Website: home-depot
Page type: review-order
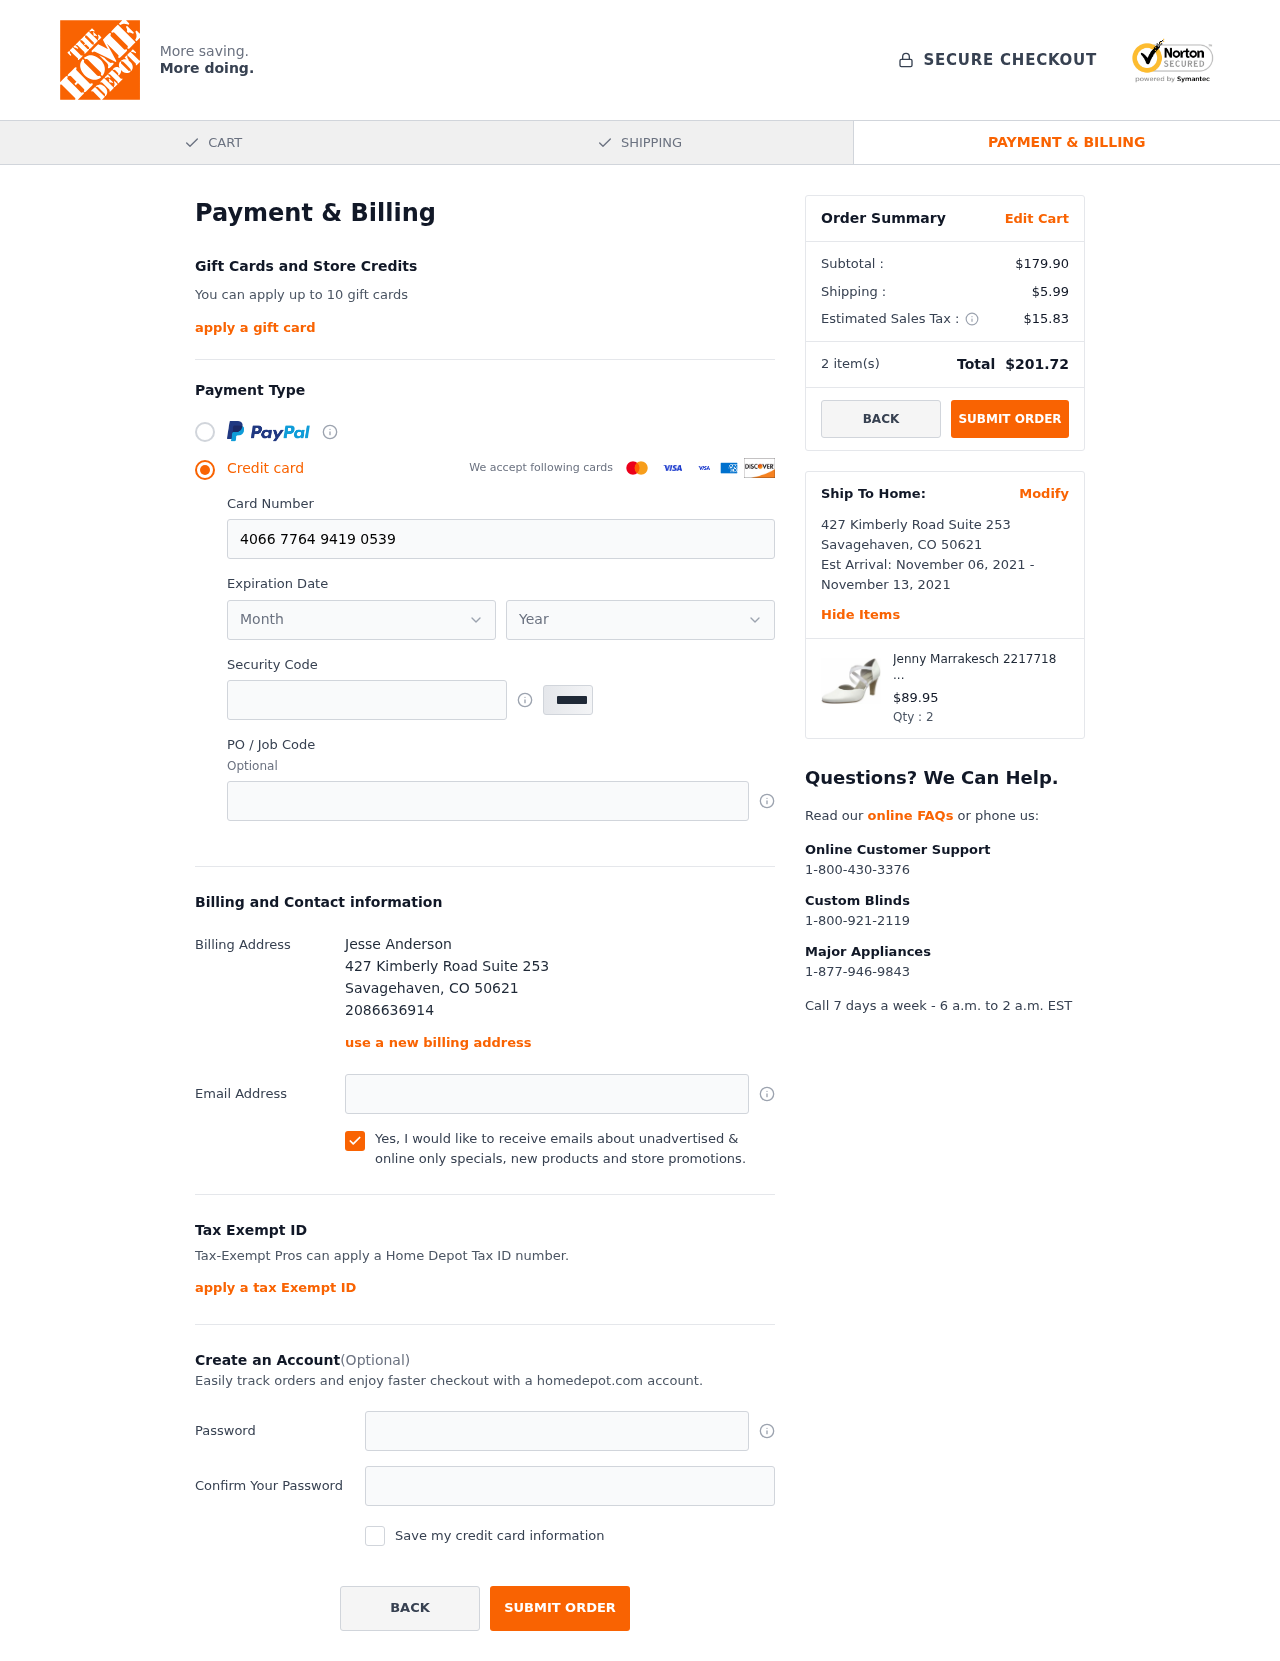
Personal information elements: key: PII_CARD_EXPIRY_MONTH
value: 06
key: PII_CARD_EXPIRY_YEAR
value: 26
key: PII_CITY
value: Savagehaven
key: PII_FULLNAME
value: Jesse Anderson
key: PII_PHONE
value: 2086636914
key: PII_POSTCODE
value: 50621
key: PII_STATE_ABBR
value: CO
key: PII_STREET
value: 427 Kimberly Road Suite 253
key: PII_CARD_NUMBER
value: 4066 7764 9419 0539
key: PII_CARD_CVV
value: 977
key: PII_JOB_CODE
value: J602447
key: PII_EMAIL
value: jesse.anderson@gmail.com
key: PII_STREET2
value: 427 Kimberly Road Suite 253
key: PII_POSTCODE2
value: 50621
Product elements: key: PRODUCT1_NAME
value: Jenny Marrakesch 2217718 Mules, (Blau 02), 2.5 UK
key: PRODUCT1_PRICE
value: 89.95
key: PRODUCT1_QUANTITY
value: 2
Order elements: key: ORDER_SUBTOTAL
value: $179.90
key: ORDER_SHIPPING_COST
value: $5.99
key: ORDER_TAX
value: $15.83
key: ORDER_NUM_ITEMS
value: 2
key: ORDER_TOTAL
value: $201.72
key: ORDER_SHIPPING_DATE
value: November 06, 2021
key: ORDER_DELIVERY_DATE
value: November 13, 2021